Field crop: tomato
Growth stage: 1
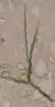
Species: cyperus